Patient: sex F, age 54
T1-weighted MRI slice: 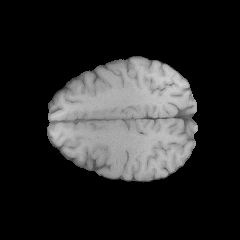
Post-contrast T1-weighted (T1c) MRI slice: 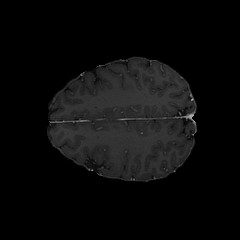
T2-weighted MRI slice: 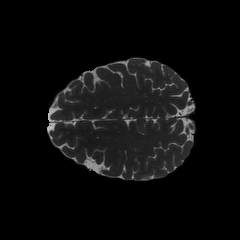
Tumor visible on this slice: no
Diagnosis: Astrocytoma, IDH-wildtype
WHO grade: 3